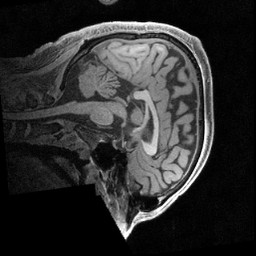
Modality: T1w
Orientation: sagittal
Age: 24
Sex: male
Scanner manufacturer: siemens
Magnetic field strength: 3 T
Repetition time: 2.4 s
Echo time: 0.00231 s